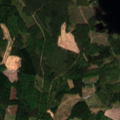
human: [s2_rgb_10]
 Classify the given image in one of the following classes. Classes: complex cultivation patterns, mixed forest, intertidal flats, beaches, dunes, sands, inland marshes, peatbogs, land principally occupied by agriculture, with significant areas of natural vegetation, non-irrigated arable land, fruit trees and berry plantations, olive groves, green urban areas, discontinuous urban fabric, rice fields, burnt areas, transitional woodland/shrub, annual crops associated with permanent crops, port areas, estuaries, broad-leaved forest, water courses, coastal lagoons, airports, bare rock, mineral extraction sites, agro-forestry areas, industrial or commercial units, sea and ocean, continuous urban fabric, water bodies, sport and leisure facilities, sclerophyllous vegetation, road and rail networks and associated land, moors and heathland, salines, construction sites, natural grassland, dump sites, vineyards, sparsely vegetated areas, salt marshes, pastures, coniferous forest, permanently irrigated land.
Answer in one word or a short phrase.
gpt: land principally occupied by agriculture, with significant areas of natural vegetation, mixed forest, transitional woodland/shrub, water bodies